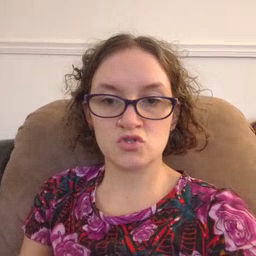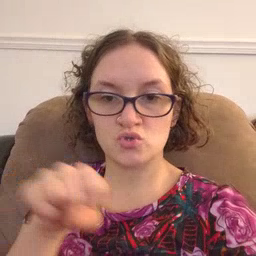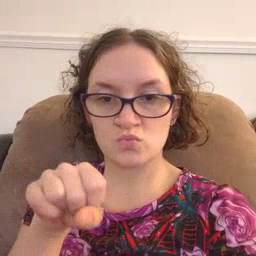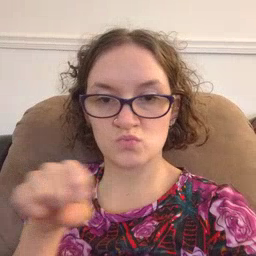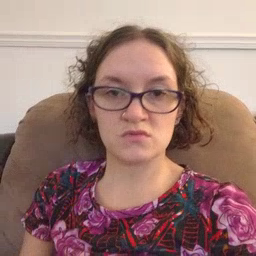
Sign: shoe